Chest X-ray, PA view. Patient: 46 years old, sex F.
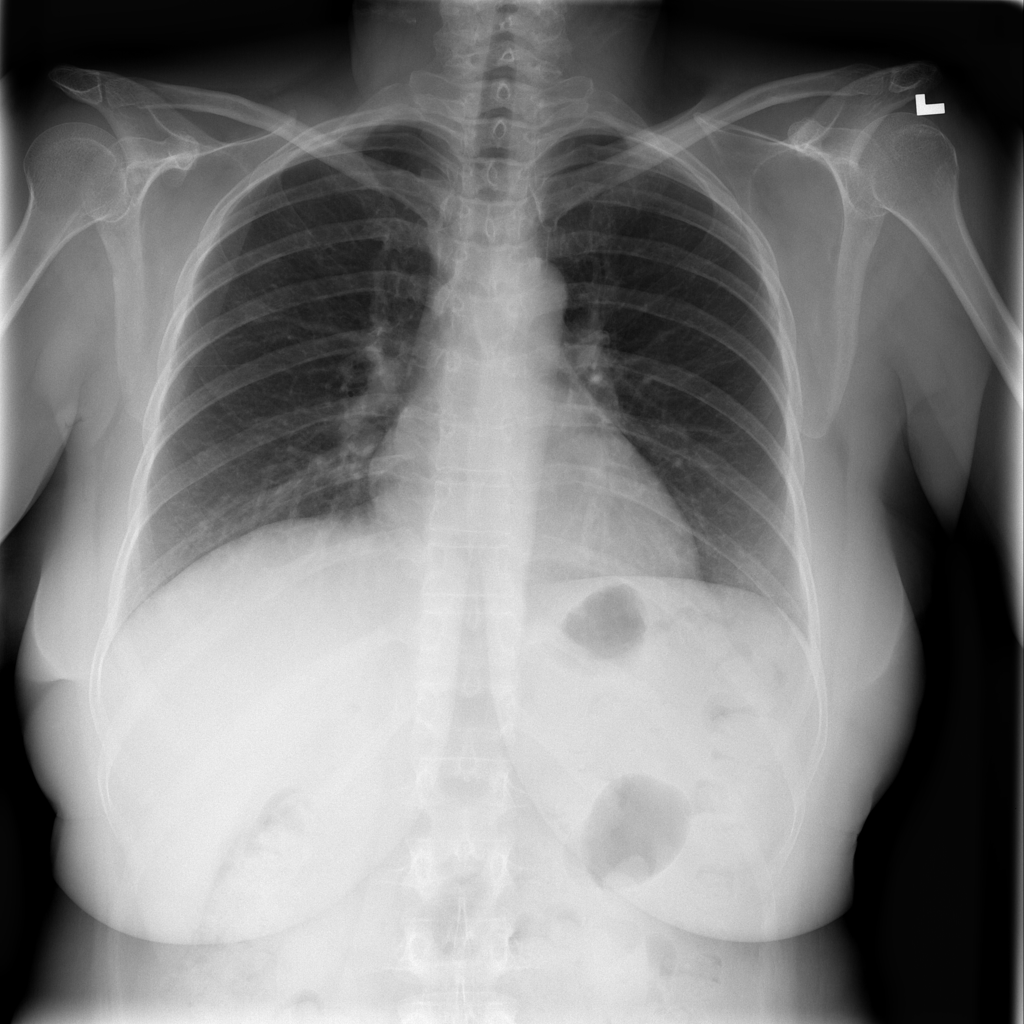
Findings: No Finding